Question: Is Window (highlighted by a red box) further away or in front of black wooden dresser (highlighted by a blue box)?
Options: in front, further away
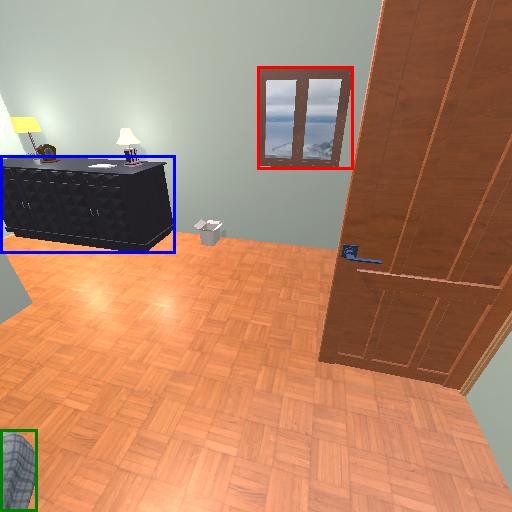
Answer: in front